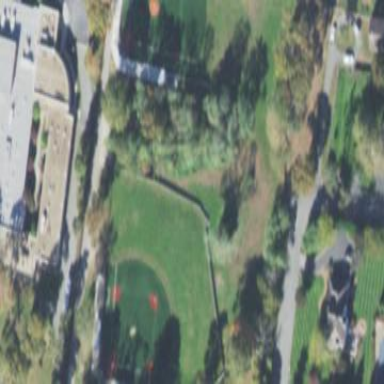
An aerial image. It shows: Baseball pitch for leisure land.